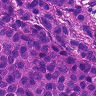
Metastatic tissue present: yes